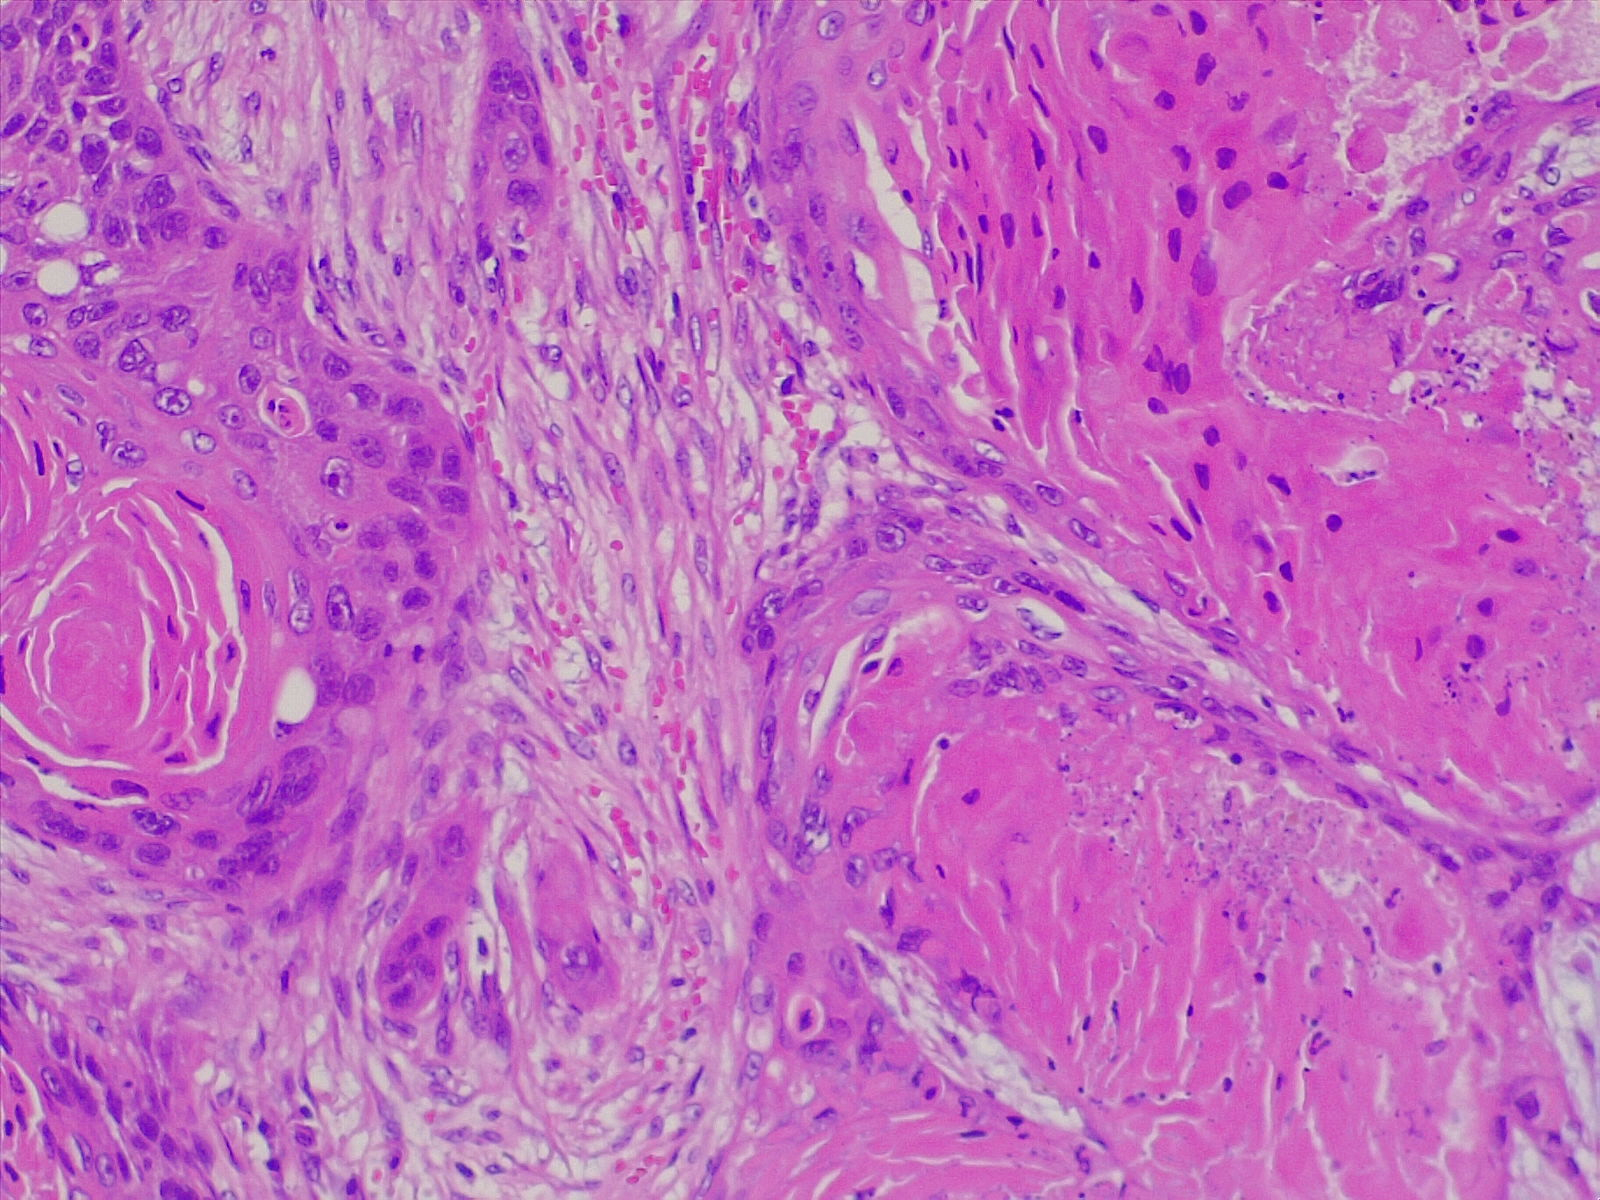
Label: lung squamous cell carcinoma, well differentiated